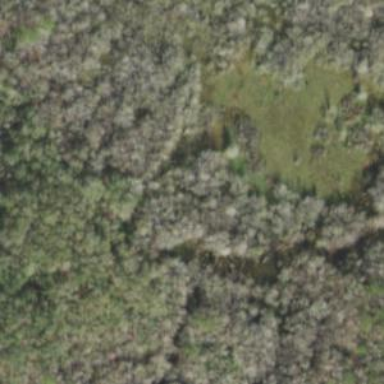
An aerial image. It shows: Marsh wetland.